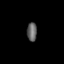
Tissue: prostate
Cell type: T cells
Senescence score: 0.7
Nuclear area (px): 183
Mean DAPI intensity: 98.268